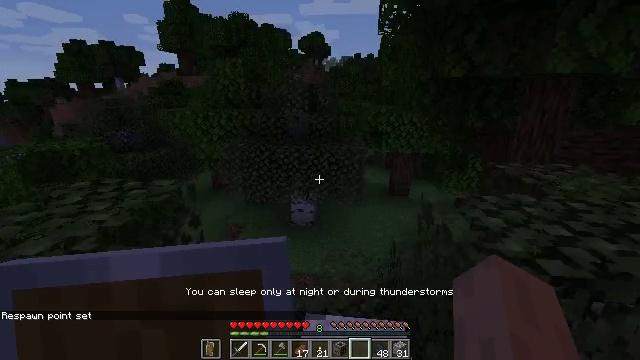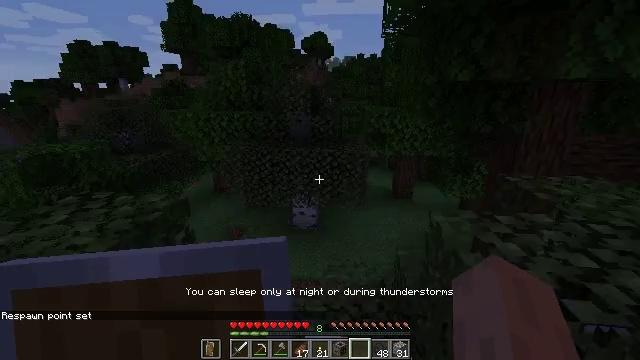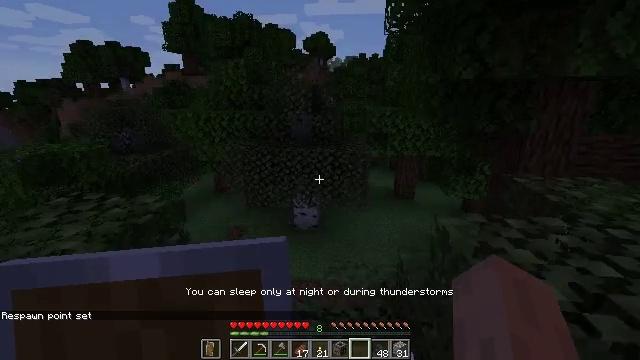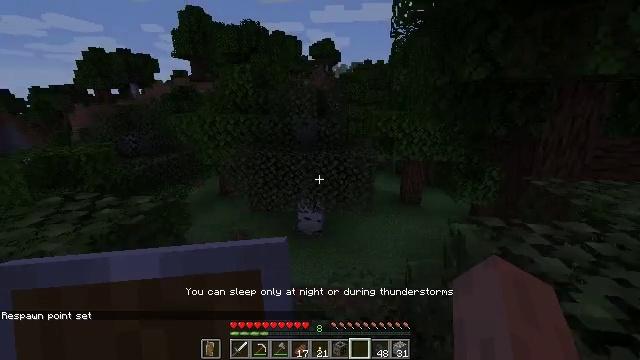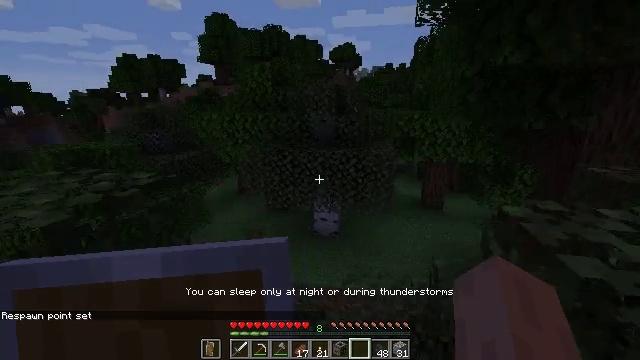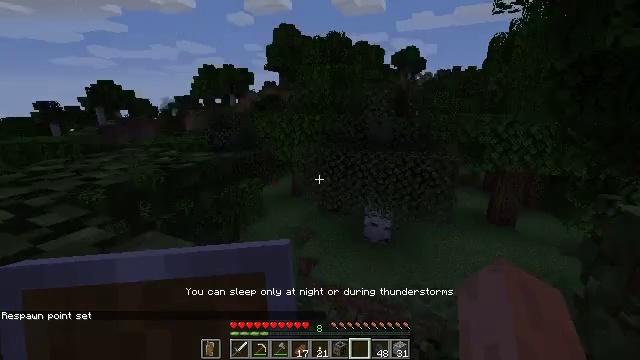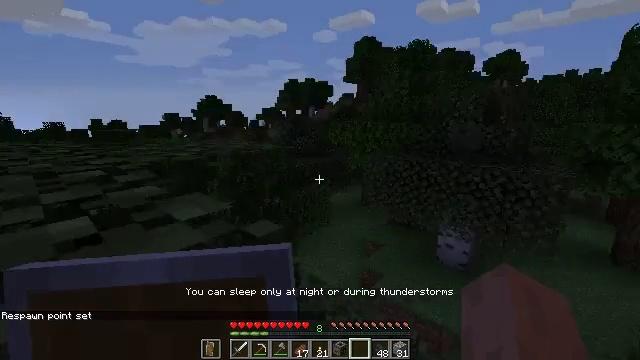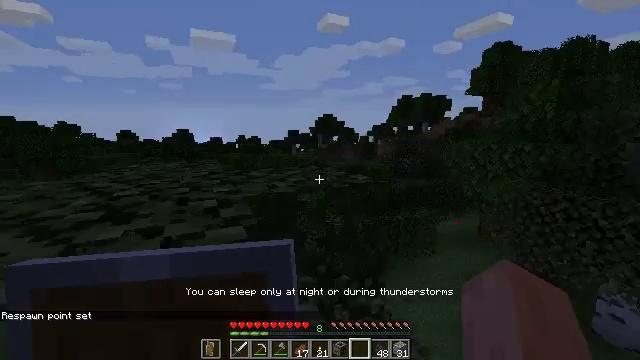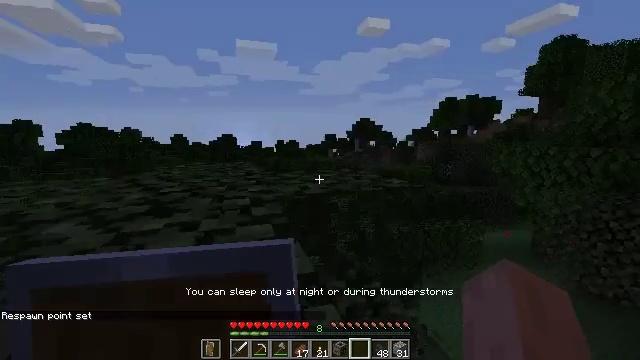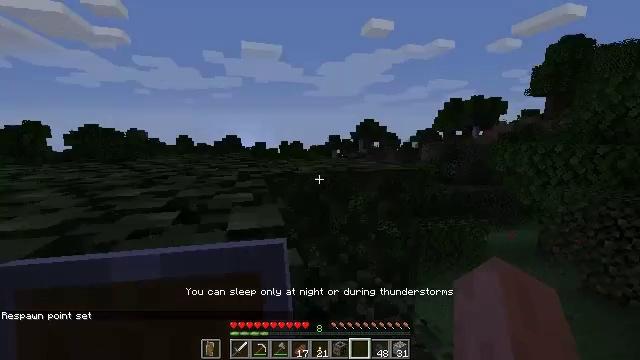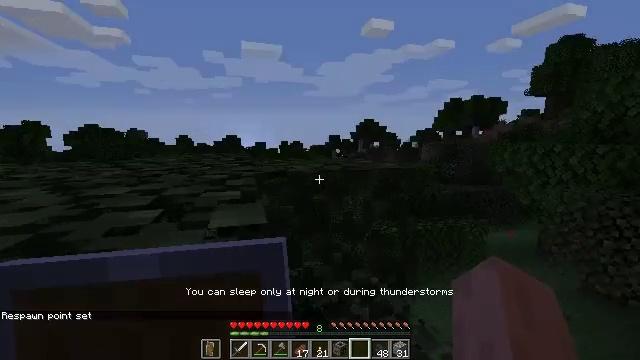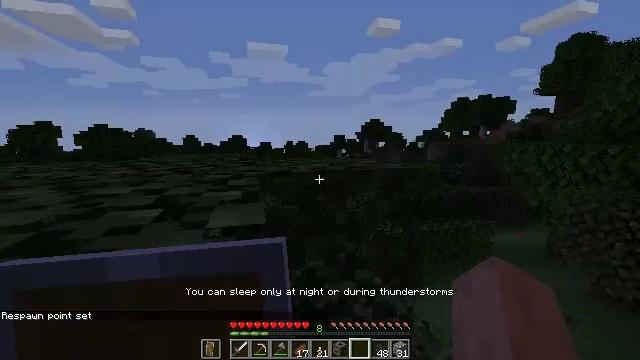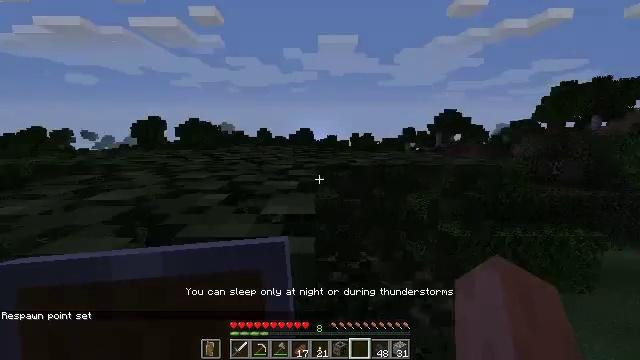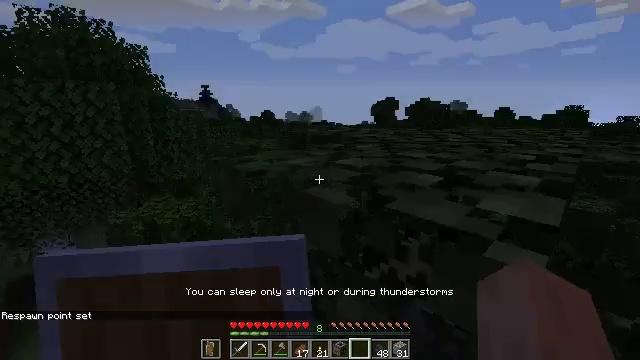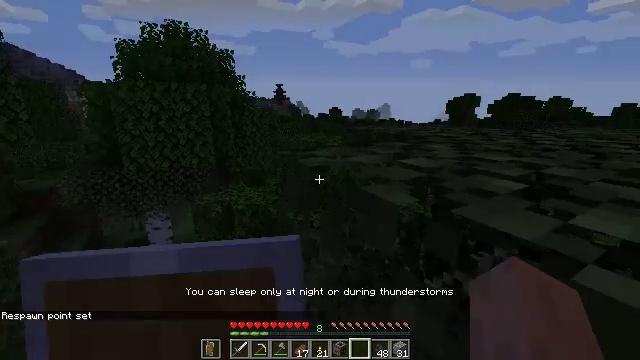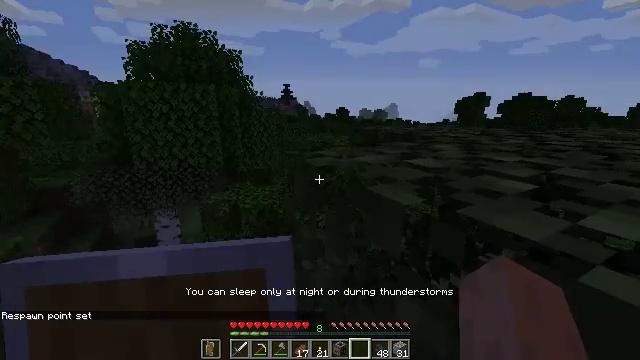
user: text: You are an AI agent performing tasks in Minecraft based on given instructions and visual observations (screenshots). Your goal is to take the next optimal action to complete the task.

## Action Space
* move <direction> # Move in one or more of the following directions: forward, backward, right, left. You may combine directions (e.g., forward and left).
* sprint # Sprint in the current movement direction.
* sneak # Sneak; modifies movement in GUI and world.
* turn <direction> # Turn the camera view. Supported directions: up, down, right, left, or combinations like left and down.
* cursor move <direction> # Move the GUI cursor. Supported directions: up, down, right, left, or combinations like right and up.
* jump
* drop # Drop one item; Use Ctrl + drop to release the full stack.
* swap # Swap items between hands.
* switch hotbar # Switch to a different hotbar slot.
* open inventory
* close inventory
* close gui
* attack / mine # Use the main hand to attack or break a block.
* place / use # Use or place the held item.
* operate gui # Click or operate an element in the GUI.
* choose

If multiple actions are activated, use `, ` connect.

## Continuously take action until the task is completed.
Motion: motion action
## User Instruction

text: Remove the pink bed from its location.
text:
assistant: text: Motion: move forward
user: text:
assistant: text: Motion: move forward
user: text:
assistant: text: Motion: move forward, turn left and up
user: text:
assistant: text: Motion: turn left
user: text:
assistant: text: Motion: turn left and up
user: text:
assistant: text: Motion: turn left and up
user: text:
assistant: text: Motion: turn left and up
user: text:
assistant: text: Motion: turn left
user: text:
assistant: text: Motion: no_op
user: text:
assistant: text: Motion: no_op
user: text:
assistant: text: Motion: turn left
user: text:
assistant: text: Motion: turn left and down
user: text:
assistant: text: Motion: turn left and down
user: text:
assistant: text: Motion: turn left
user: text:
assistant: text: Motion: turn left
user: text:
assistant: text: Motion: no_op
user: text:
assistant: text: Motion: no_op
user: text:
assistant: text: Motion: no_op
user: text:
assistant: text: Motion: no_op
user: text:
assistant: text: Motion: no_op
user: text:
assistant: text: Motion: no_op
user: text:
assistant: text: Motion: turn up
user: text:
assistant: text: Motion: turn left and up
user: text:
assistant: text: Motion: turn left, jump
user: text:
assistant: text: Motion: turn left, jump
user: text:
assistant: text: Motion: turn left, jump
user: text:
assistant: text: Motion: turn left, jump
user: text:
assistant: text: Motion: turn left and up, jump
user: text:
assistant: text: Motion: turn left and up
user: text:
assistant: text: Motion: turn left and up